A scalogram of one vibration snapshot from a rotating bearing is shown, computed with a continuous wavelet transform. Based on the visible evidence, which condition applies: normal, inner_race, outer_race, ball?
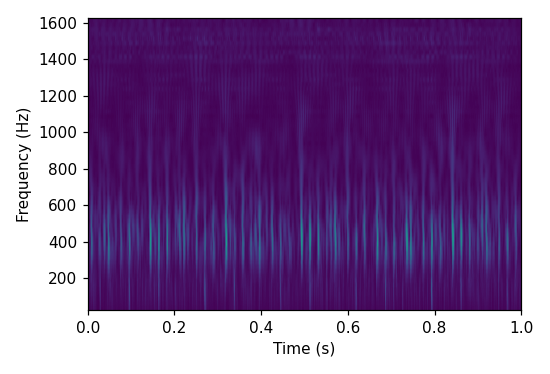
Answer: outer_race